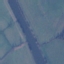
Land use / land cover class: River